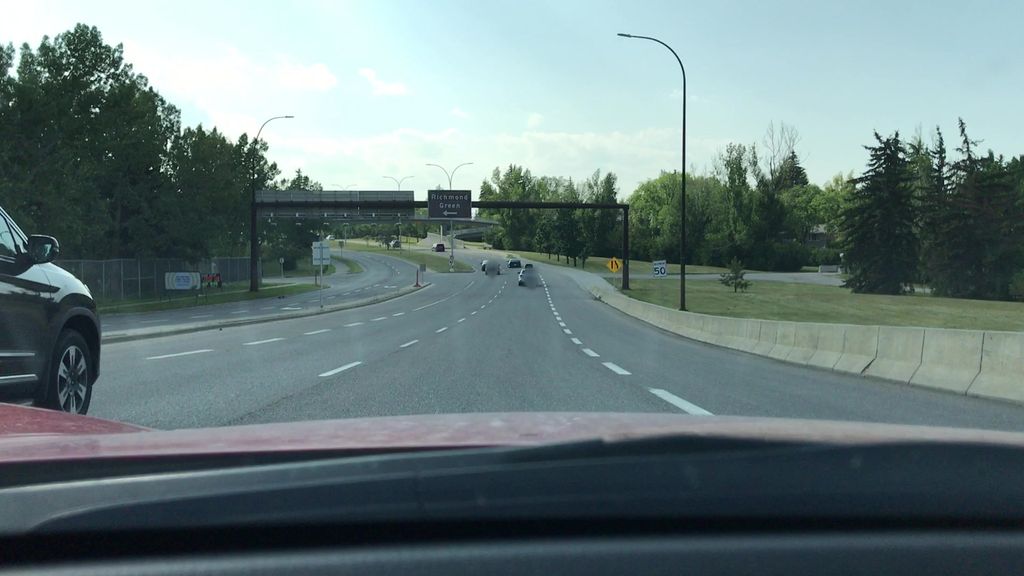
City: calgary